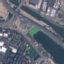
Label: Highway